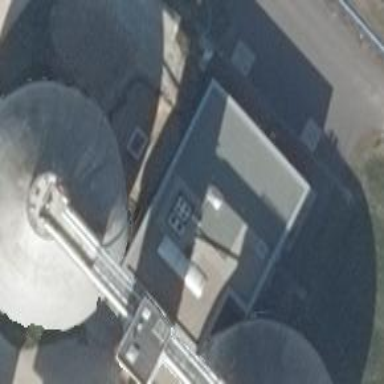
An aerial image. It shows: Building with storage tank.